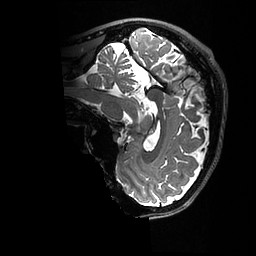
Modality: T2w
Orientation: sagittal
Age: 31
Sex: male
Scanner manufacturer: ge
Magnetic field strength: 3 T
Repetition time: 3.202 s
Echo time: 0.06656 s